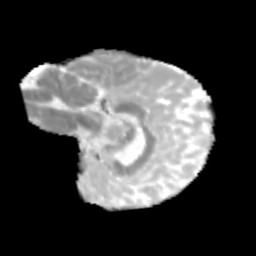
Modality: MD
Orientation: sagittal
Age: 11
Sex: male
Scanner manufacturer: siemens
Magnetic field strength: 3 T
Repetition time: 3.8 s
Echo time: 0.07 s